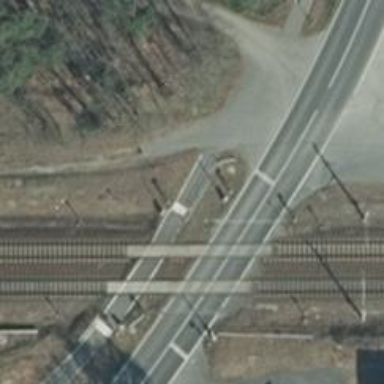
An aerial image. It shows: Level crossing with light signals and saltire markings.